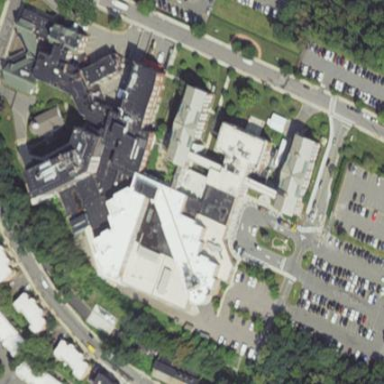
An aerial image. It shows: Healthcare facility identified as hospital.